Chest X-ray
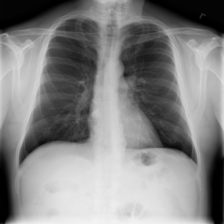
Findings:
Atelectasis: negative
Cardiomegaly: negative
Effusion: negative
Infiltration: negative
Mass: negative
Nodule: negative
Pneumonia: negative
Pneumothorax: negative
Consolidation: negative
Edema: negative
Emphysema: negative
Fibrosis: negative
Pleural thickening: negative
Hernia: negative